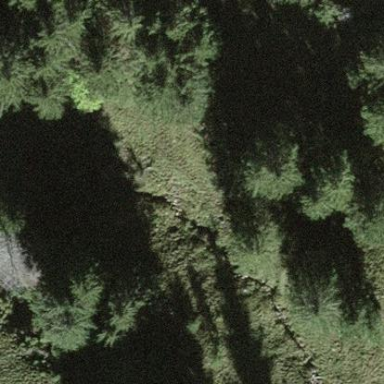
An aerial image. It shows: Forest area.